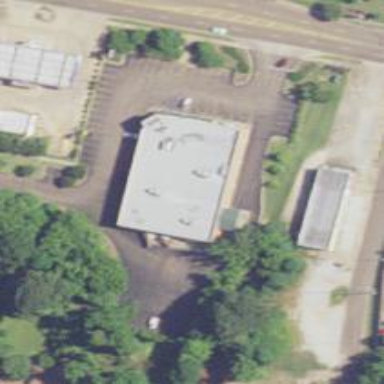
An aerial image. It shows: Pharmacy providing healthcare services.